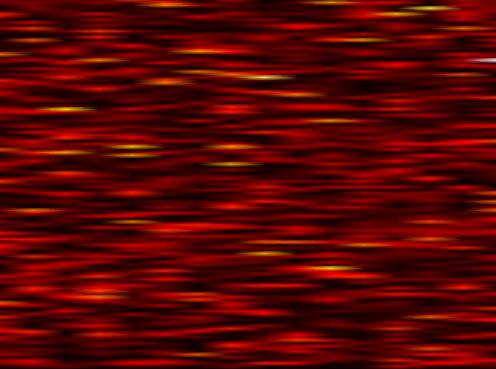
Label: OFDM